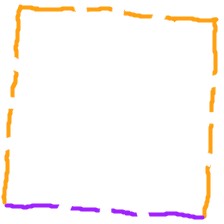
Shape: square